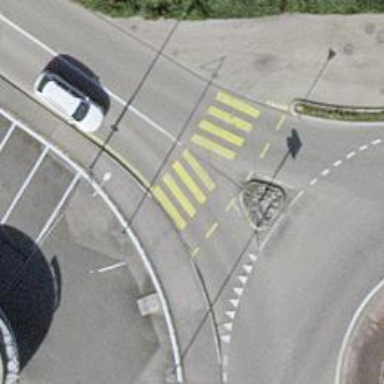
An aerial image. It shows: Zebra crossing on the road.